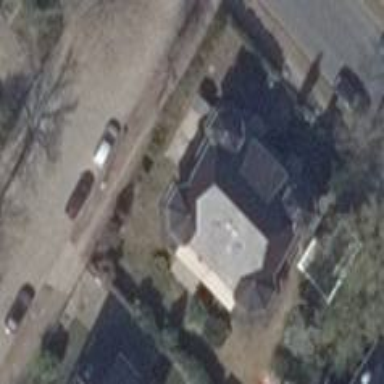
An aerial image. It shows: Detached building with mansard roof shape.